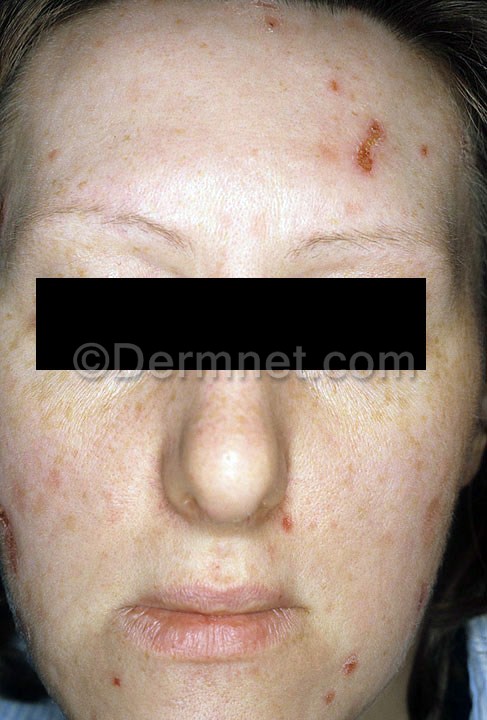
Disease: Acne and Rosacea Photos